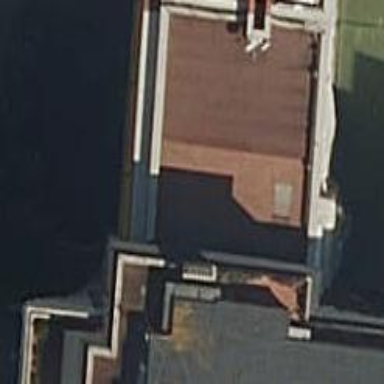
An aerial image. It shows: Part of building.